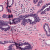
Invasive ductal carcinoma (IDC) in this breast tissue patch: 0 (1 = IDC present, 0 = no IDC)